Field crop: tomato
Growth stage: 1
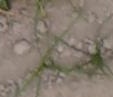
Species: cyperus